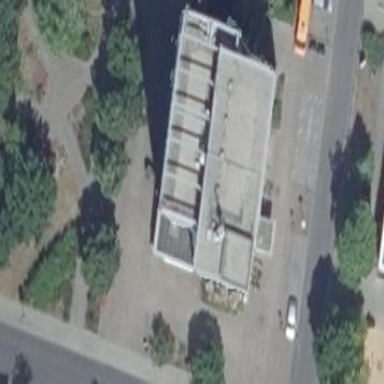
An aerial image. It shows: Building with flat gray roof made of tar paper. The building is light green in color.